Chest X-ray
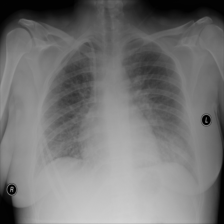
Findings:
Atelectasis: negative
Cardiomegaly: negative
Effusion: negative
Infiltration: negative
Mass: negative
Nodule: negative
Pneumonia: negative
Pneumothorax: negative
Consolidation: negative
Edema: negative
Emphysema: negative
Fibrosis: negative
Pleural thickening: negative
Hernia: negative